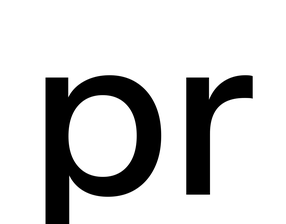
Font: InstrumentSans_Medium